Question: I'm using 5.2 35 Ce workbench for MySQL and I cannot get anywhere trying to work with Cursors. I tried this:
'''
DECLARE cur1 CURSOR FOR SELECT * FROM WASP.COMPANY;
'''
For pete's sake I copied the command from an example in the MySQL help site. And it gives me a syntax on DECLARE. Does Workbench even allow the use of the DECLARE statement?

Dennis
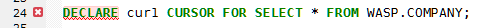
Answer: Cursors are only allowed in the context of a stored routine, not as standalone statements.